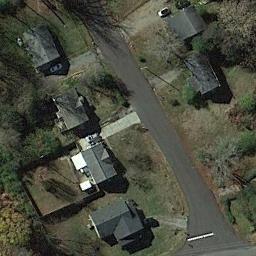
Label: medium_residential